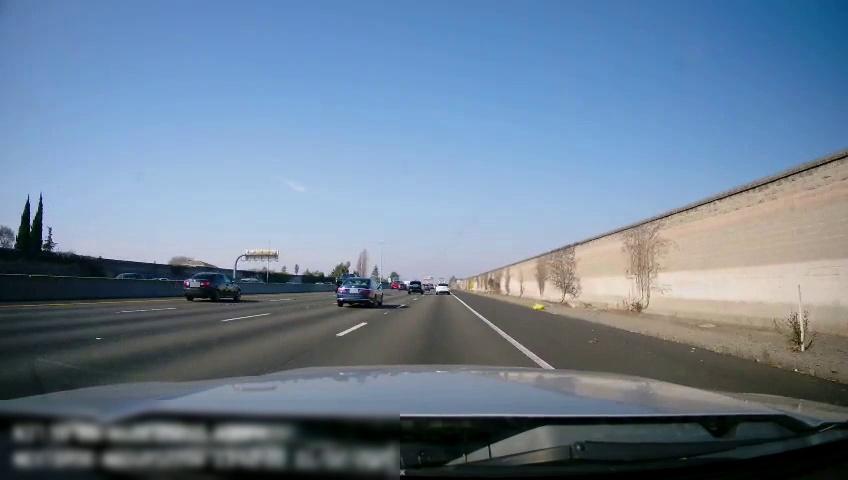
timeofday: Day
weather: Sunny
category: Drivable Space
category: Vehicles | SUV
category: Vehicles | SUV
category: Vehicles | Truck
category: Vehicles | Car
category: Vehicles | Car
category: Lanes | Current Lane
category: Lanes | Current Lane
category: Lanes | Alternate Lane
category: Lanes | Alternate Lane
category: Lanes | Alternate Lane